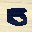
Label: 0